Question: I need to read strings from foo.txt:
'''
#include <QDebug>
#include <QFile>
#include <QStringList>
#include <QTextStream>
int main( int argc, char** argv )
{
QFile file("foo.txt");
if (!file.open(QIODevice::ReadOnly))
return 1;
QStringList stringList;
QTextStream textStream(&file);
textStream.readLine();
while (!textStream.atEnd())
stringList << textStream.readLine();
file.close();
qDebug() << stringList;
return 0;
}
'''

file opened, but textStream always empty.
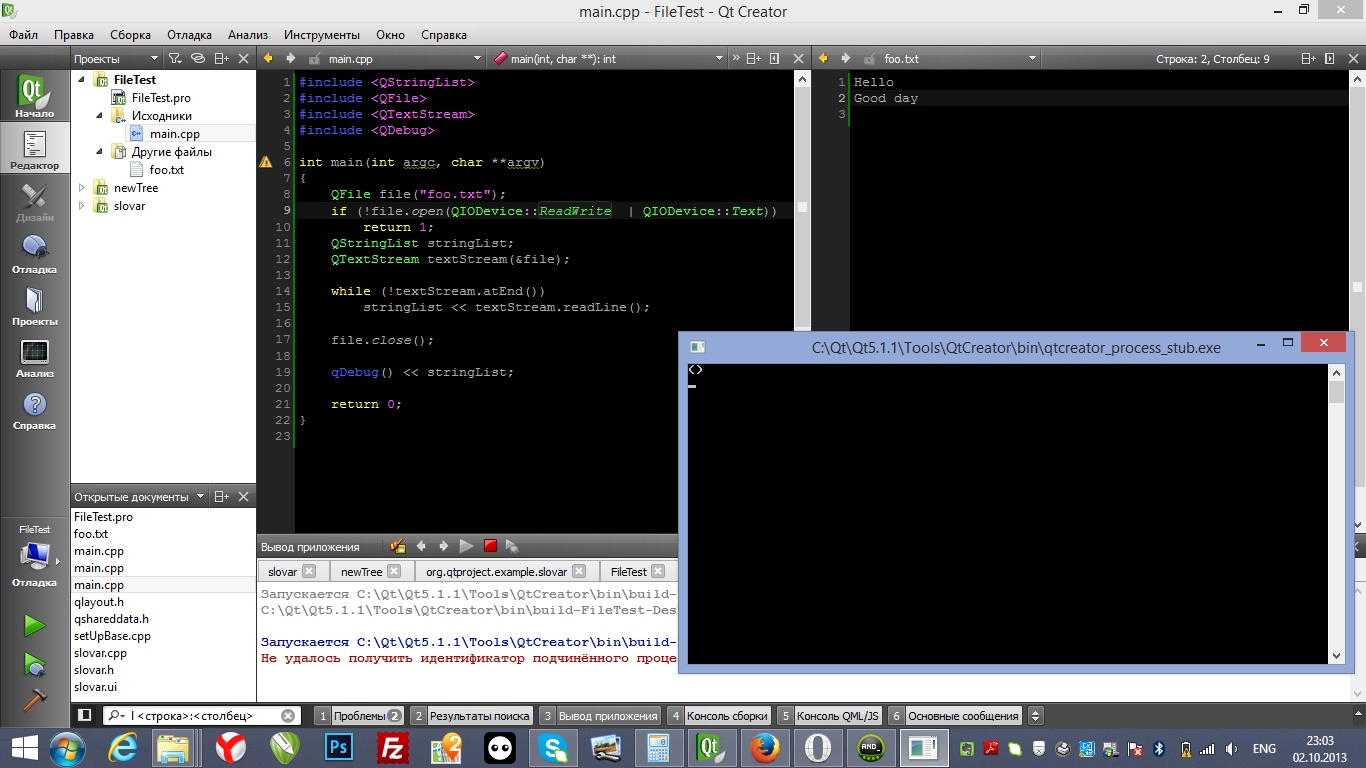
Answer: From your comment it would appear that the executable is simply not finding the file as they are in different locations. There are a variety of ways to solve this and it depends on what the final use case is meant to be. Here are some ways you can solve the issue:
- - - -
For testing either of the first two options are quick and easy but you will probably want something better than that if you intend to take things further.